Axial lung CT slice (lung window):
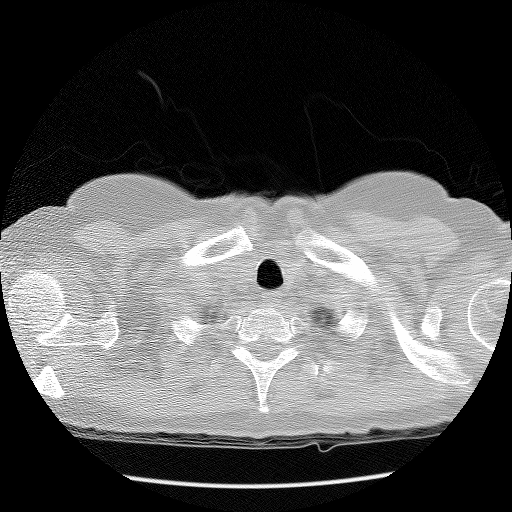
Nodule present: no